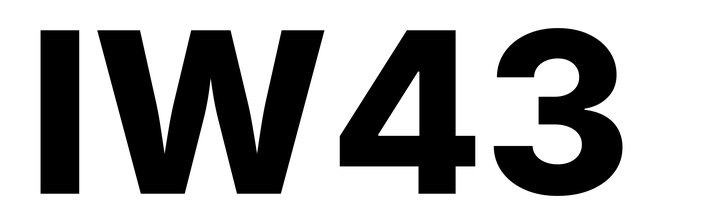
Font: Inter_ExtraBold